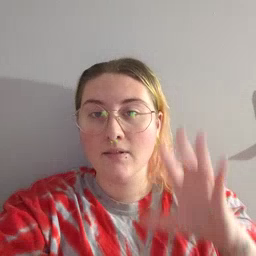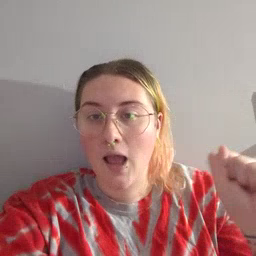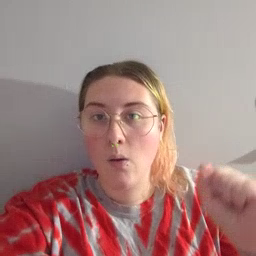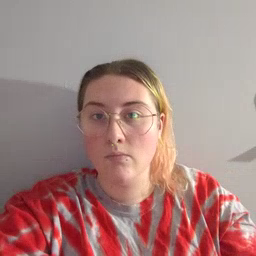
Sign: loud